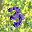
Label: 3